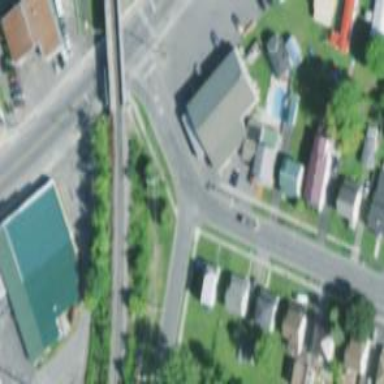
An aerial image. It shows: Crossing road.